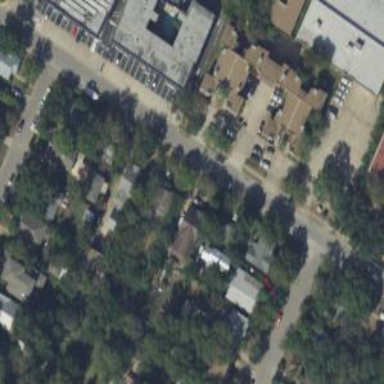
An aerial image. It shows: Residential road with sidewalk on the left side.